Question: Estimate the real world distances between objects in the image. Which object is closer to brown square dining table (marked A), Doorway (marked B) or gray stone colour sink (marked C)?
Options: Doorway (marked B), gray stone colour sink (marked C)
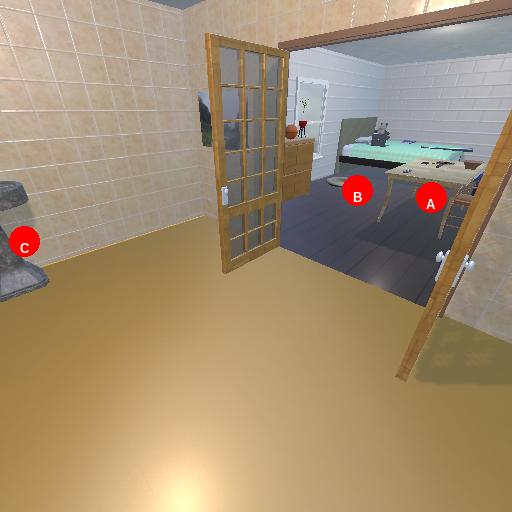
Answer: Doorway (marked B)